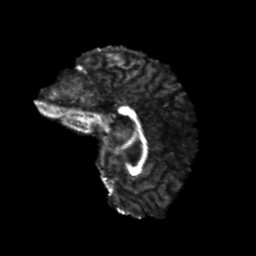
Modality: FA
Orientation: sagittal
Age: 24
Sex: male
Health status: healthy
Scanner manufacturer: philips
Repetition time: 7.394 s
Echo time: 0.08599 s